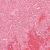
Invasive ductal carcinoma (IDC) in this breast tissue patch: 0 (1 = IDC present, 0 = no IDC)